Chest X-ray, AP view. Patient: 53 years old, sex M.
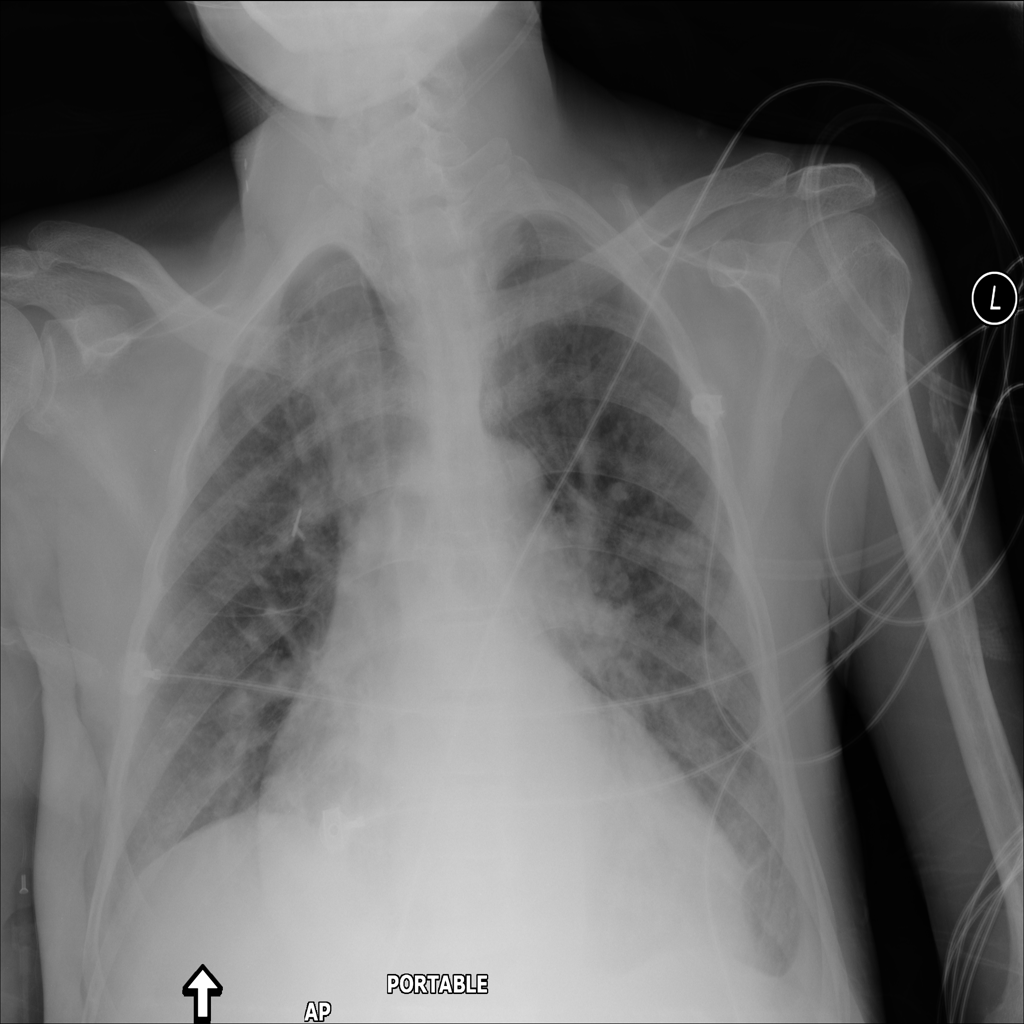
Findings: Effusion, Pleural_Thickening